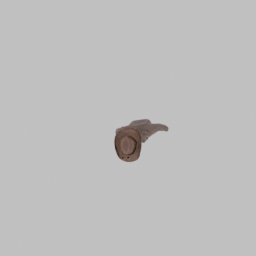
Label: people